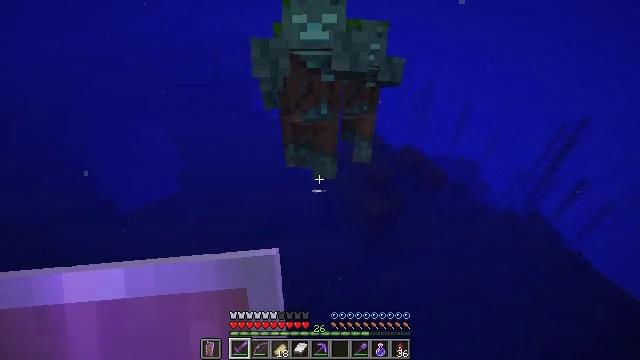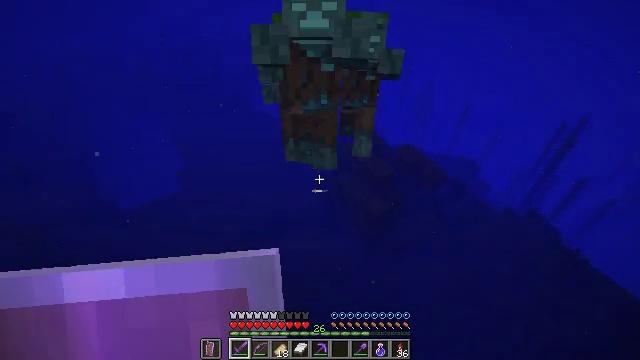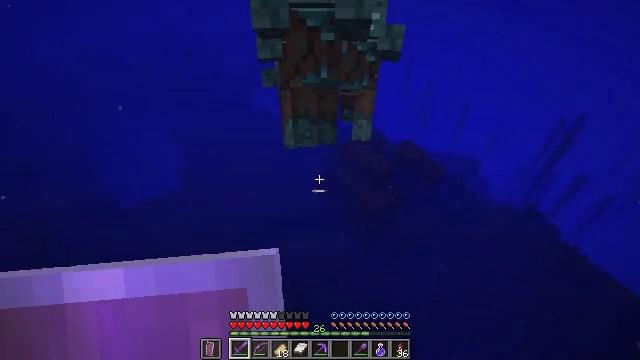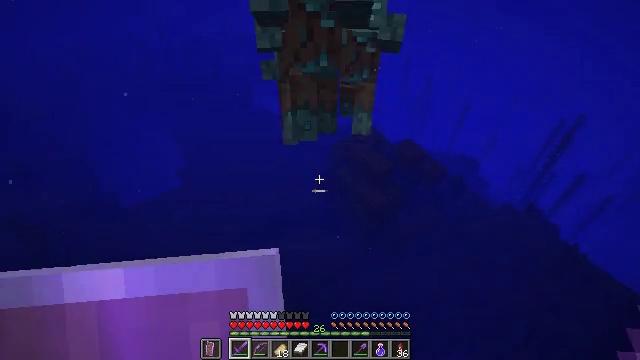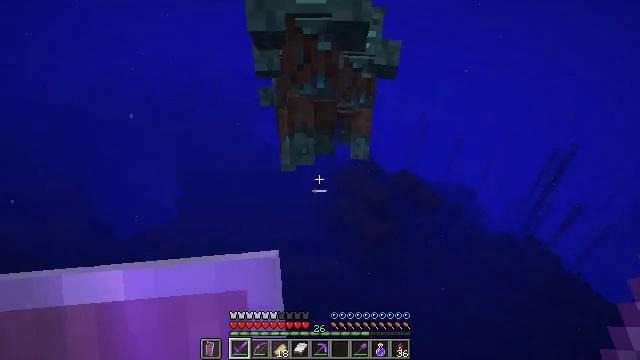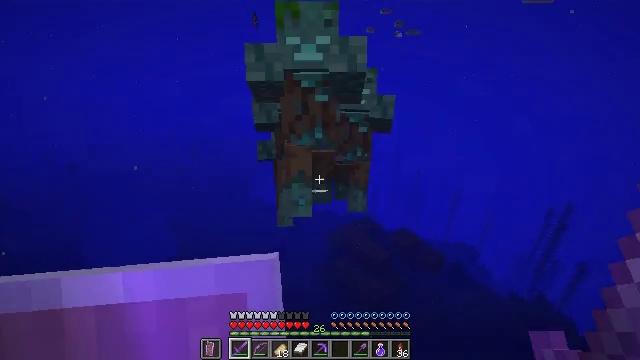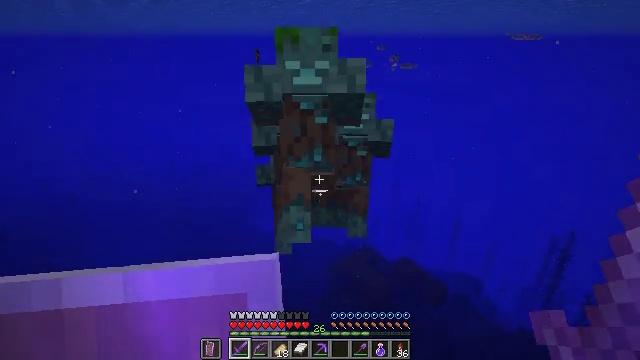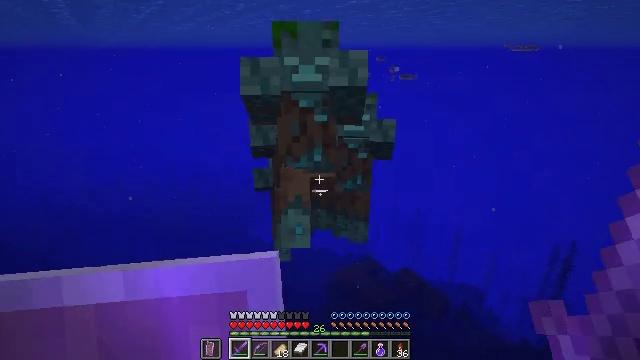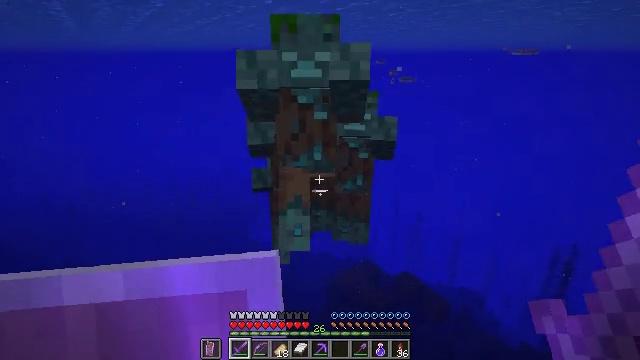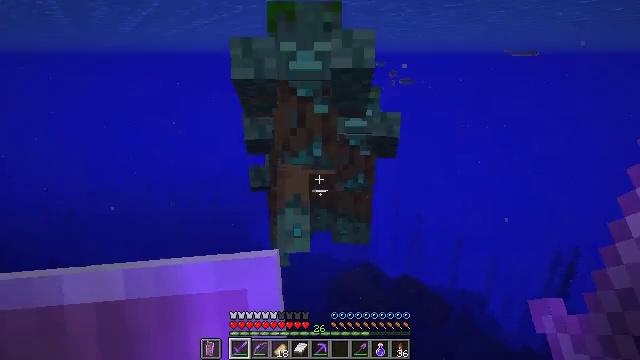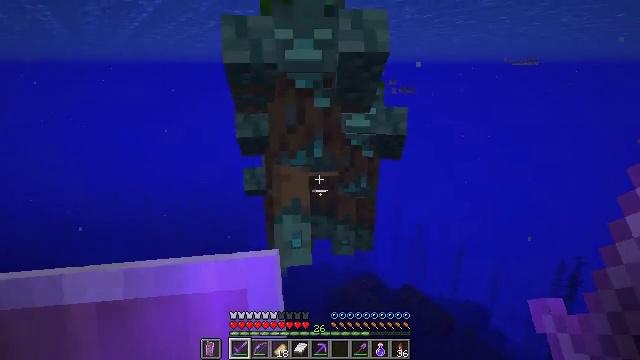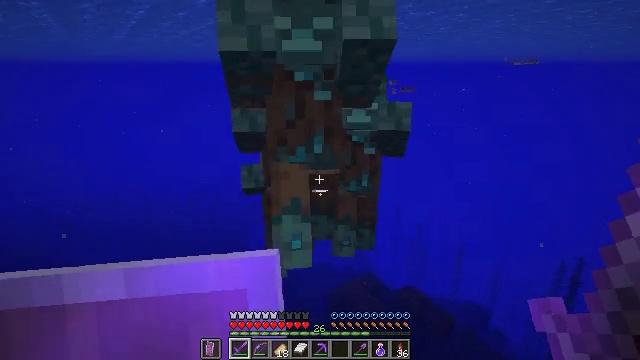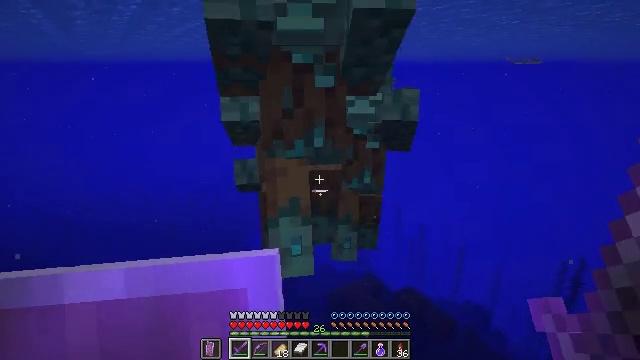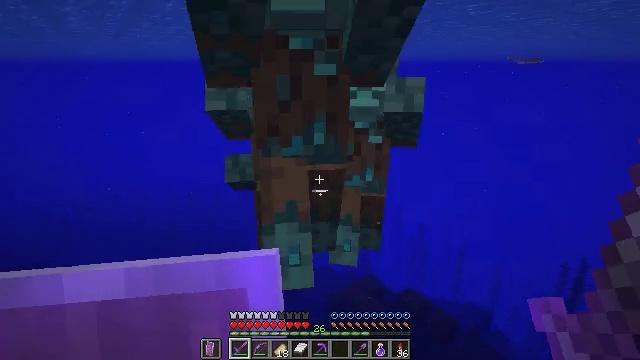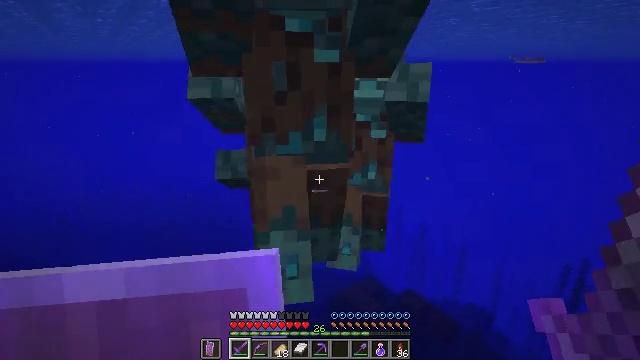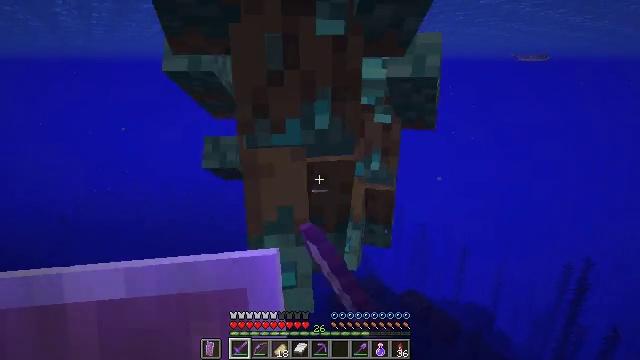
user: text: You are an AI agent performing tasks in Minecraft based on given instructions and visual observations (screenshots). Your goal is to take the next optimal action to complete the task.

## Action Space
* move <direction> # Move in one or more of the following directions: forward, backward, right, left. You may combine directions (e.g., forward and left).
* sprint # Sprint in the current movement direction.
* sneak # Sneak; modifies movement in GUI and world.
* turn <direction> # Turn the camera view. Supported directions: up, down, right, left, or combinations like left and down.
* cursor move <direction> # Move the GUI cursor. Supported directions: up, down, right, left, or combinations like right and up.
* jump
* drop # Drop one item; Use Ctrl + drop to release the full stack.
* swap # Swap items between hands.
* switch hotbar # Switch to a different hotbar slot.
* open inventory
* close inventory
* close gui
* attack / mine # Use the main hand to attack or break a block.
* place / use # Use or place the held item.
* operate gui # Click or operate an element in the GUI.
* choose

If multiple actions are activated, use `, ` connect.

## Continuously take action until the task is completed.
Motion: motion action
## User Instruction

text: Hunt the drowned.
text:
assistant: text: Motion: move back
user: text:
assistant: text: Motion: no_op
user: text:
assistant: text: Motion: no_op
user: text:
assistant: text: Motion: turn up
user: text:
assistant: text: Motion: turn up
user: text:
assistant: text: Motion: turn up
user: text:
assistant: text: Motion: move forward, turn up
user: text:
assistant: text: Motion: move forward
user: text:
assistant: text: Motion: move forward
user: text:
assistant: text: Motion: move forward, turn up
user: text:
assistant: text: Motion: move forward
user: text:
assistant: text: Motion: move forward
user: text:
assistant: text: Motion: move forward
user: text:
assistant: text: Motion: attack / mine
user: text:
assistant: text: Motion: move back, attack / mine
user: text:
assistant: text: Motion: move back, attack / mine
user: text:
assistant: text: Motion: move back, attack / mine
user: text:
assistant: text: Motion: move back, turn left and down
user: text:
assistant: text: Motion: move back
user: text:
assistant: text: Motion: no_op
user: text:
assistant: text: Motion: no_op
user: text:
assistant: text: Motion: no_op
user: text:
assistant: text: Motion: no_op
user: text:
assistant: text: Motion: no_op
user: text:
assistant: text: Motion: no_op
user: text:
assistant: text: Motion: move forward, turn up
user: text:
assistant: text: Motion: move forward, turn up
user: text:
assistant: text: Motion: move forward, turn left and up
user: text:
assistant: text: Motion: move forward, turn left and up
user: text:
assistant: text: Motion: move forward, turn left and up